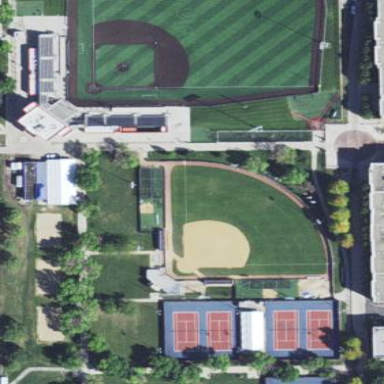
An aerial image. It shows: Baseball pitch for leisure and sports activities.